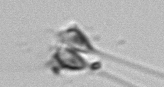
Label: Asterionellopsis_glacialis